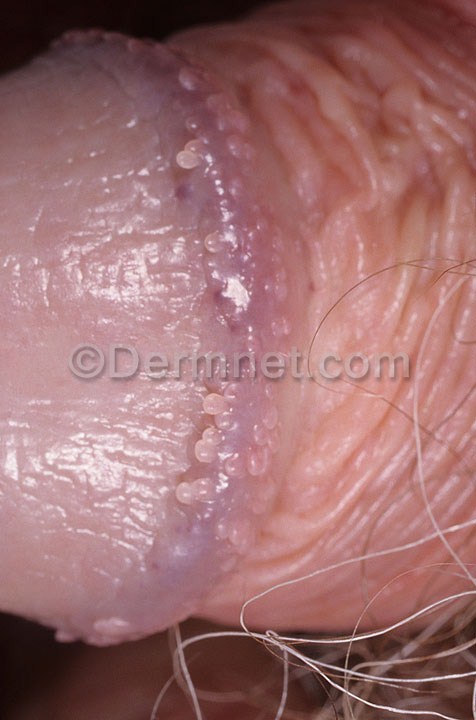
Disease: Herpes HPV and other STDs Photos